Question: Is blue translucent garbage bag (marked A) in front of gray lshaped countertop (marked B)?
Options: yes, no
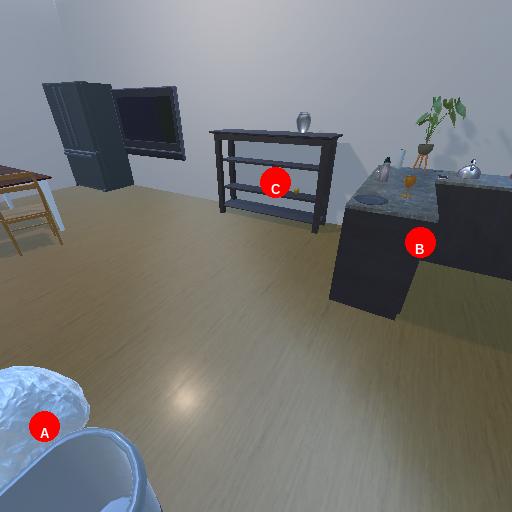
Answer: yes